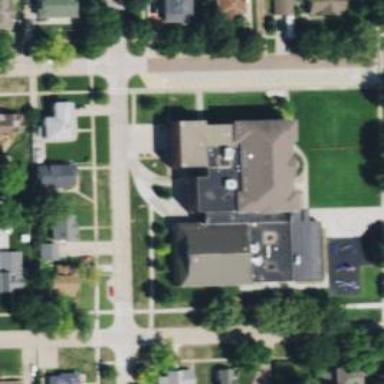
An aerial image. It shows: School.